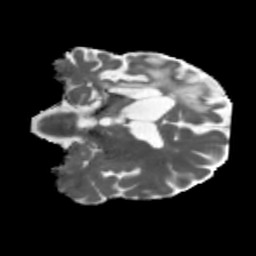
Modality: MD
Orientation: coronal
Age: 56
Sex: male
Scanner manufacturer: siemens
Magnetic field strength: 3 T
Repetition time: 5.47 s
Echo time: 0.0854 s